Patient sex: M
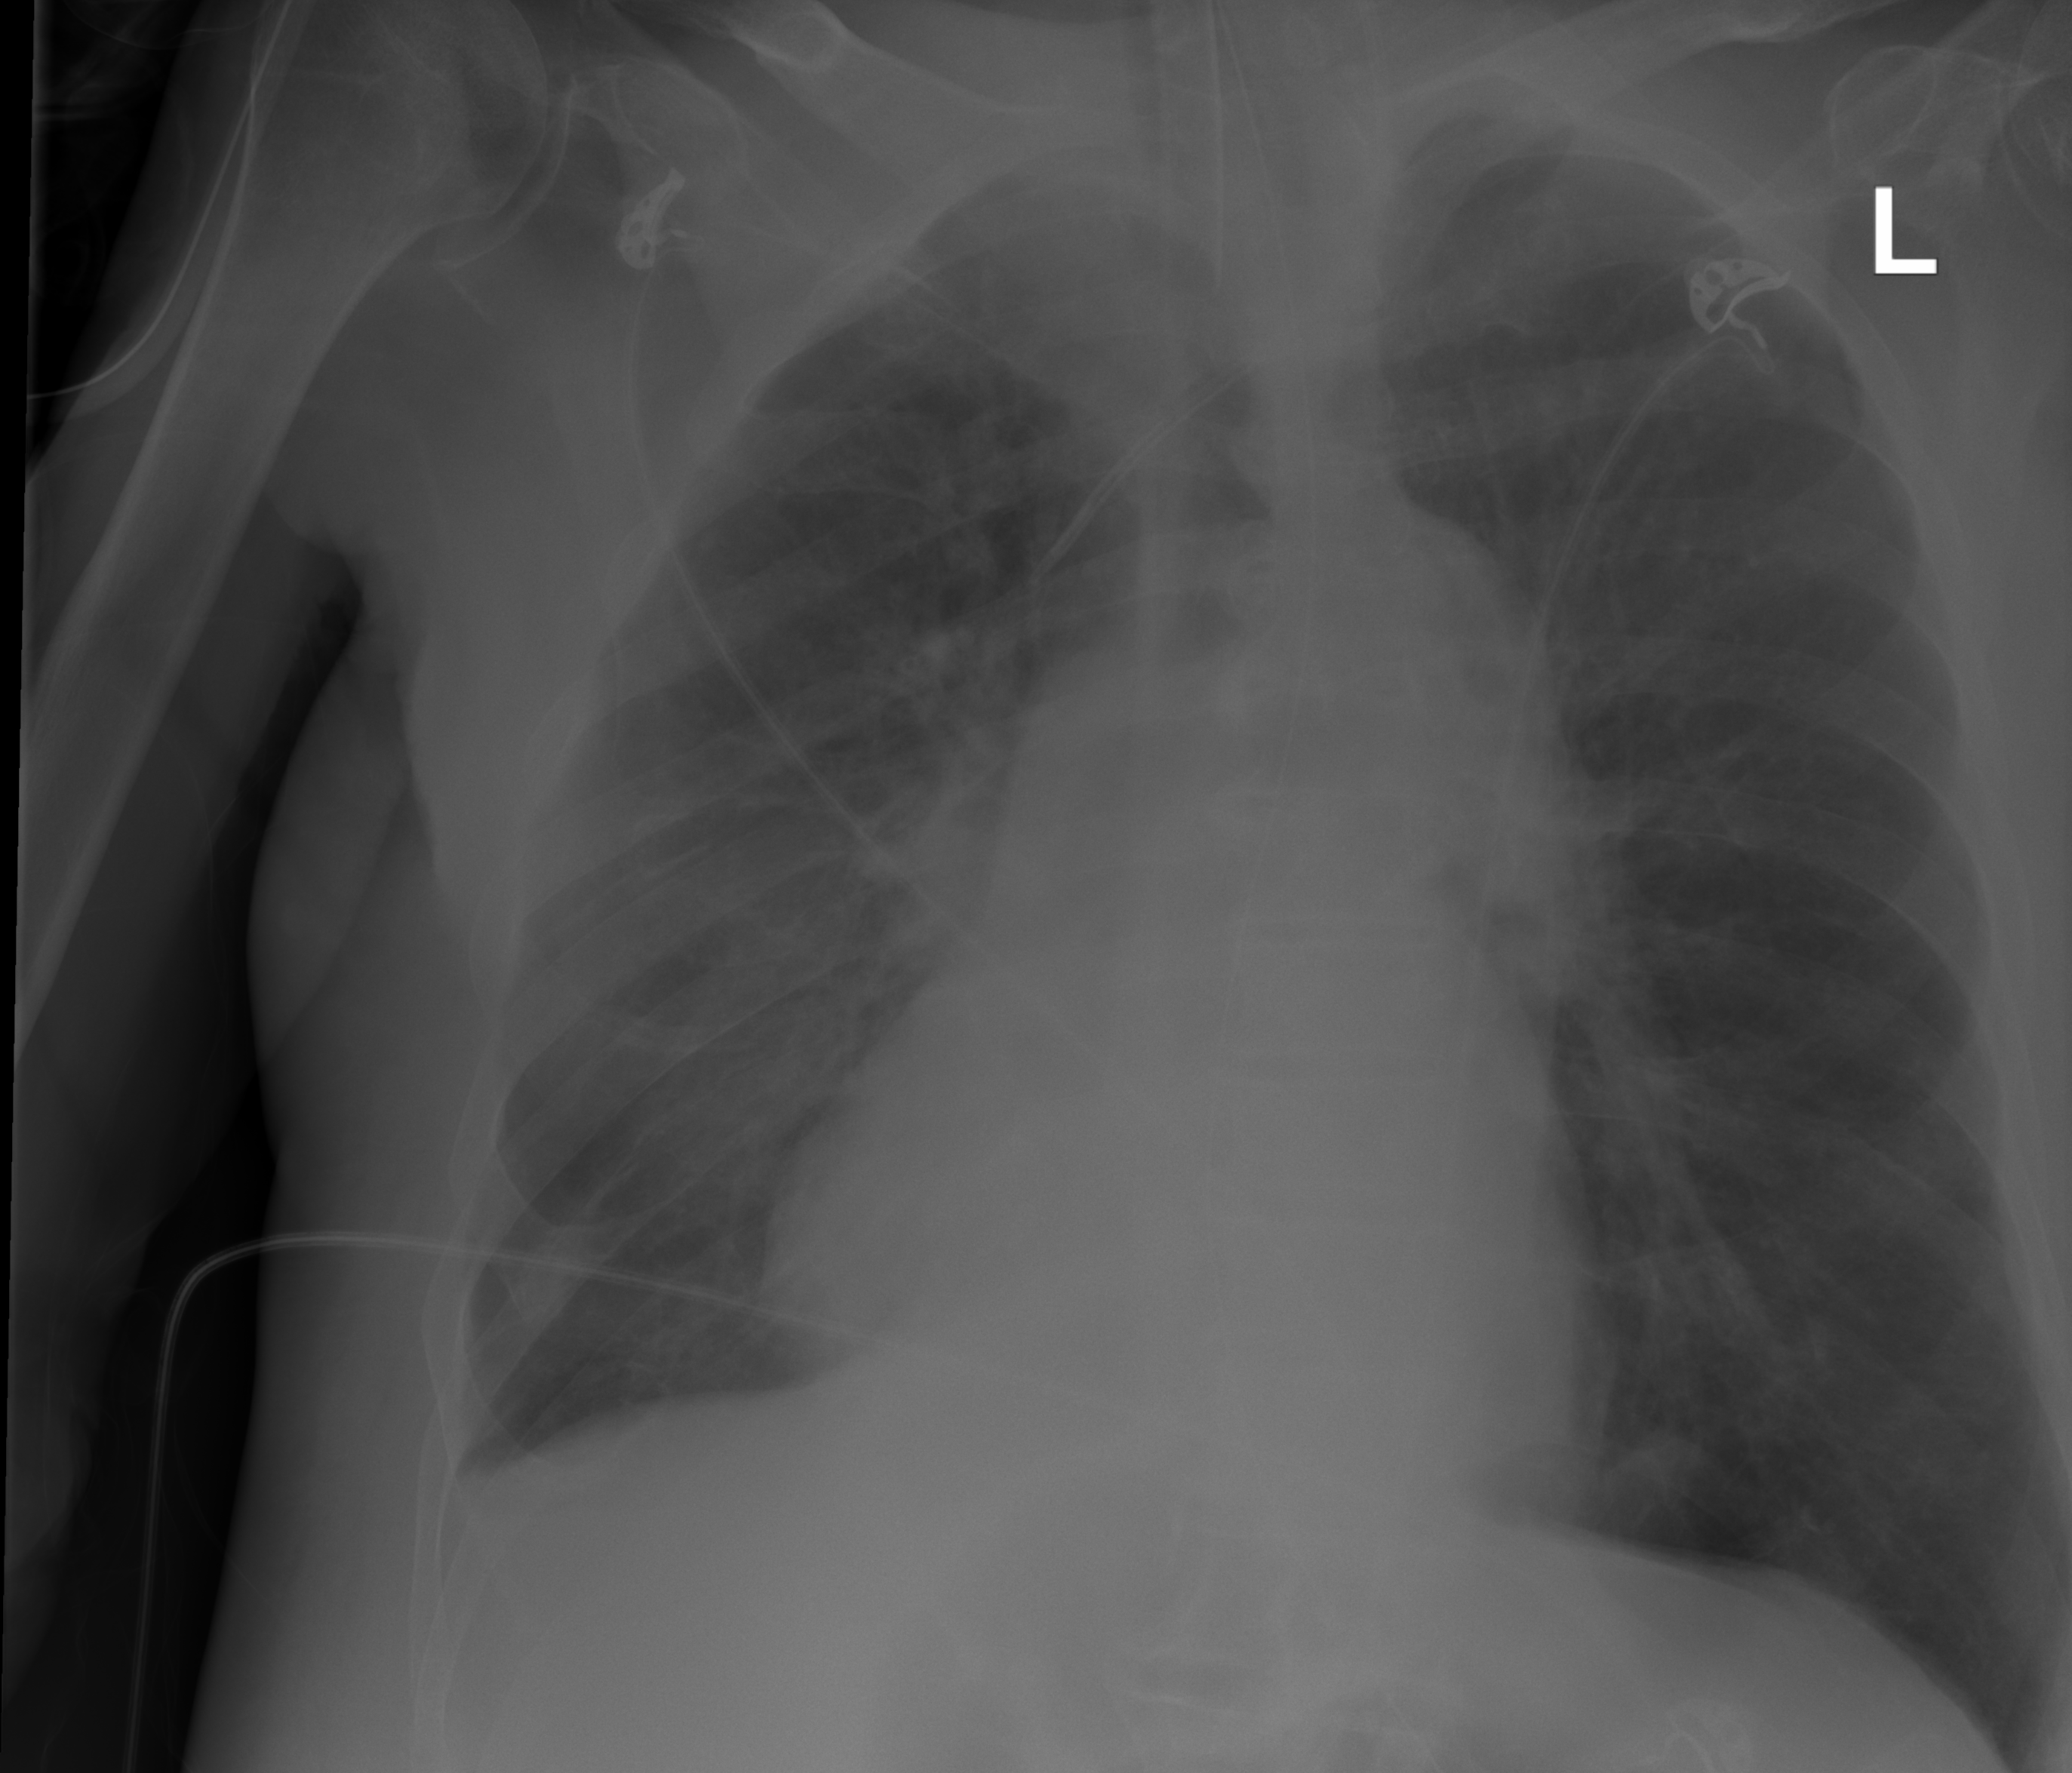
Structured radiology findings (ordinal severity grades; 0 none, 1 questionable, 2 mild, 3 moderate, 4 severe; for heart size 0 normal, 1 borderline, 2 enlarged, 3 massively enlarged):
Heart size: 2
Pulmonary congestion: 0
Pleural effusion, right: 0
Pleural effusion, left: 0
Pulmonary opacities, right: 3
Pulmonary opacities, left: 2
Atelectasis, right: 2
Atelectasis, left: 2